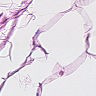
Metastatic tissue present: no